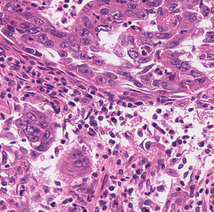
Tumor epithelial tissue: yes
Tumor-associated stroma tissue: yes
Normal tissue: no